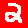
Digit: 2